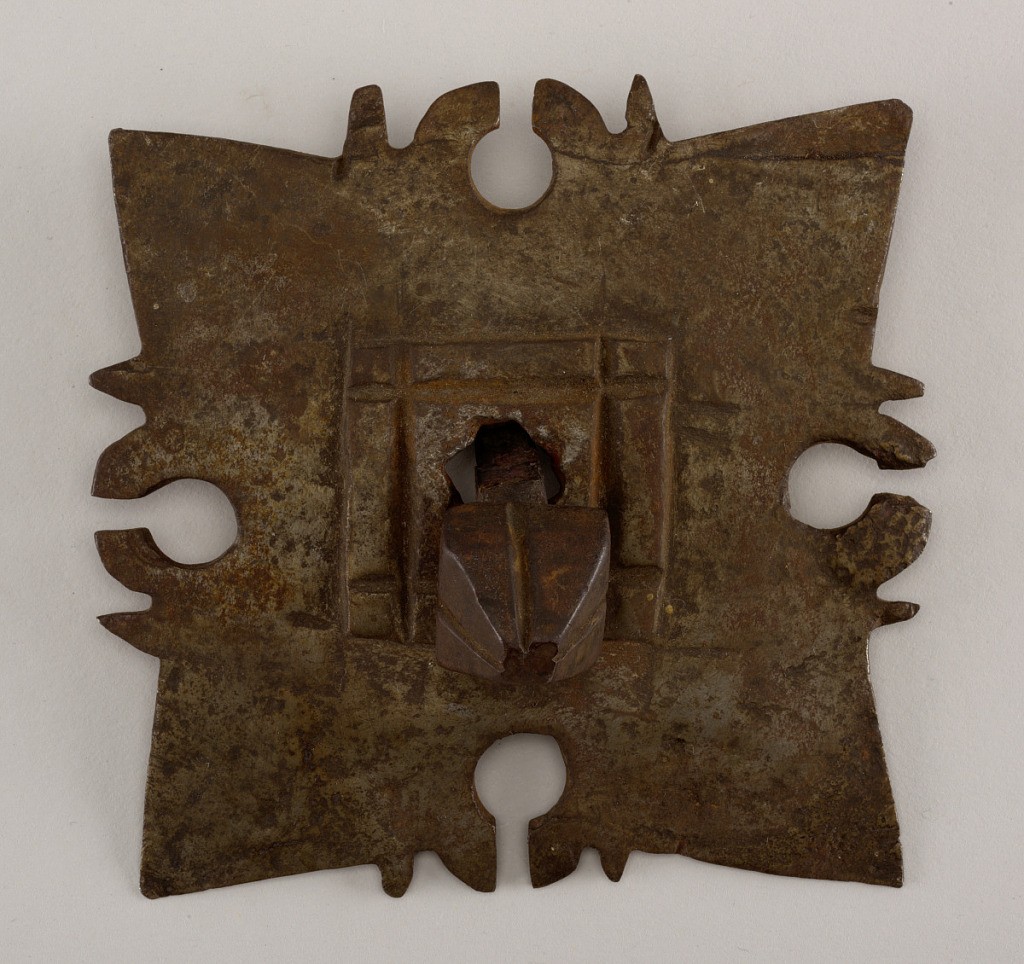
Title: Decorative door boss and nail
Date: ca. 1550–1700
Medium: Steel-plated wrought iron
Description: Square flat mount, notched on four sides, raised wrought square elements at center. Notched square nail heads on square shank.